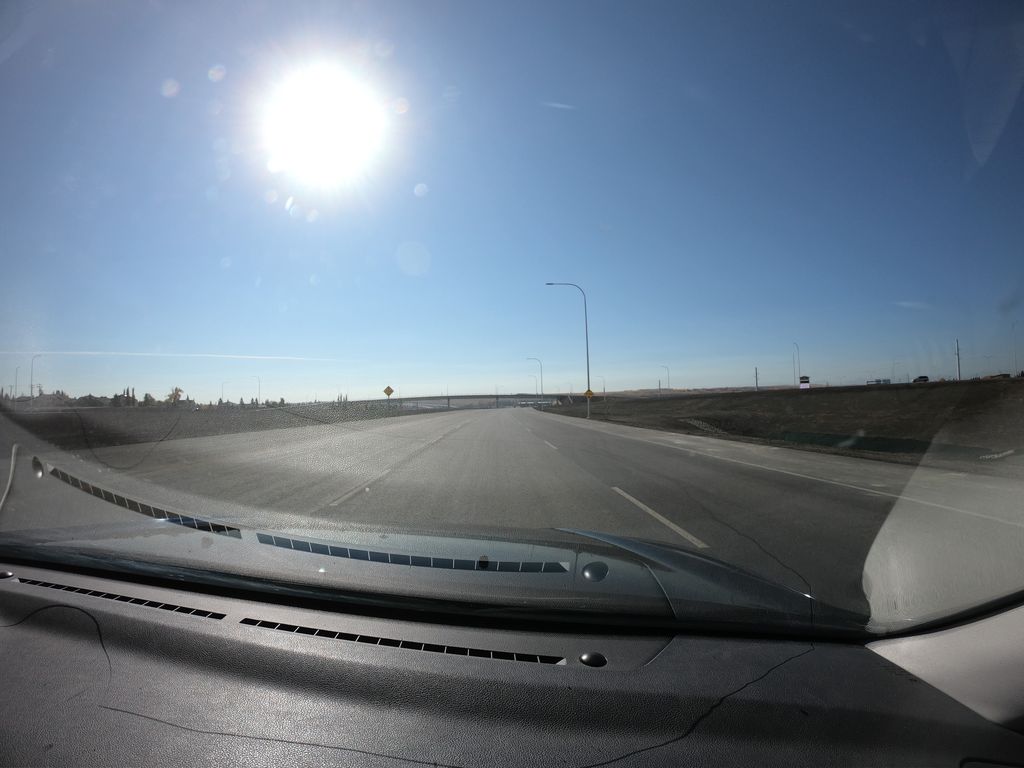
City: calgary